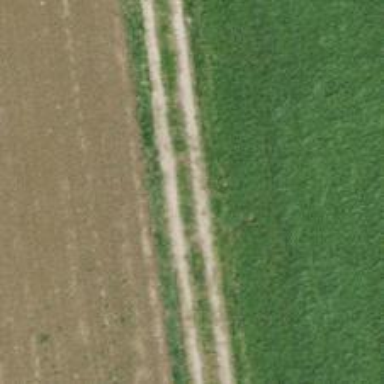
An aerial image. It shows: Track road with grade3 tracktype.